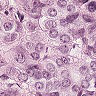
Metastatic tissue present: yes